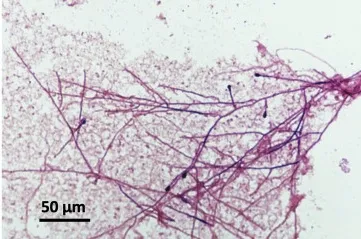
S. Apiospermum. (a) Upon detection of growth in a blood culture bottle, Gram staining of broth from the positive blood culture bottles was performed. A representative Gram stain of broth from a positive blood culture at the point of growth detection, after 4 days of incubation in the BACTEC FX blood culturing instrument, is shown here. Same as , but at higher magnification. Septate hyphae and conidia with truncated bases are observed (arrows). The conidia seen here appear to be more prolific than in (a) due to the different media used.
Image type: pathology (gram)